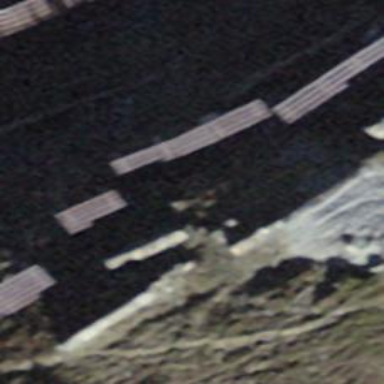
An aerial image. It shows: Snow fence that is man-made.